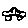
Label: car